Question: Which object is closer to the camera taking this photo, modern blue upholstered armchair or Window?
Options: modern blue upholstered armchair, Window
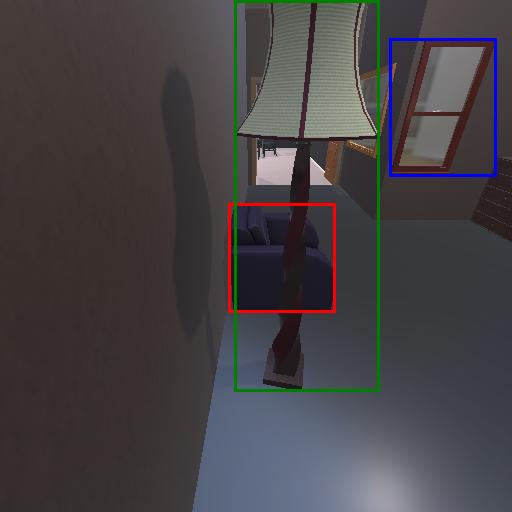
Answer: modern blue upholstered armchair